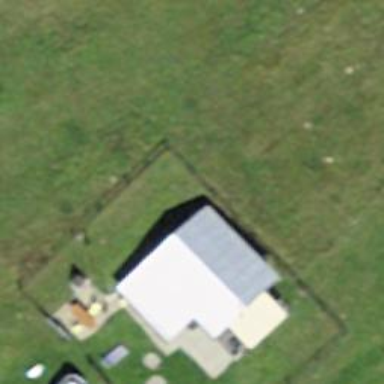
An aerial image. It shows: Bungalow.